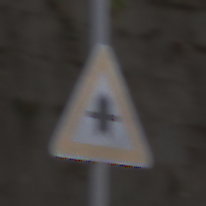
Verkehrszeichen: Vorfahrt
Umgebung: Outdoor, Suburban
Tageszeit: MorningAfternoon
Wetter: PartlyCloudy
Licht: Natural
Jahreszeit: NotSpecified
Kontrast: MediumContrast